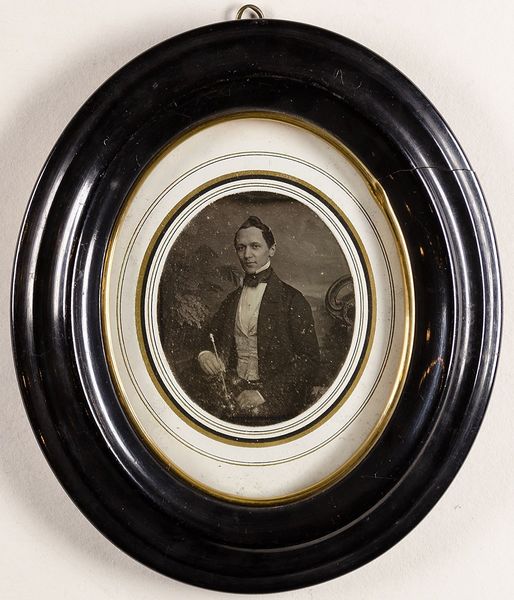
Titel: Unbekannter Mann
Standort: Hamburg
Institution: Museum für Kunst und Gewerbe Hamburg
Schlagwörter: mann, portrait, figur, foto, fotografie, photographie, photo, gerahmt, lichtbild, daguerreotypie, bildwerke, angewandte und bildende kunst, hessische systematik, porträt, porträtfotografie, porträtphotographie, hüftbild